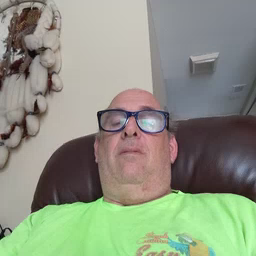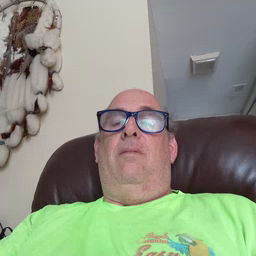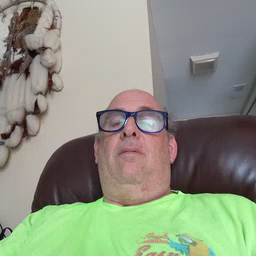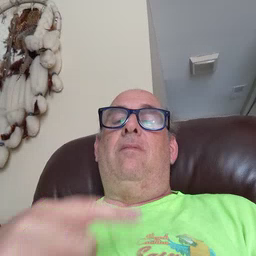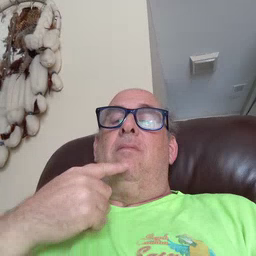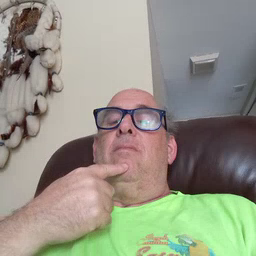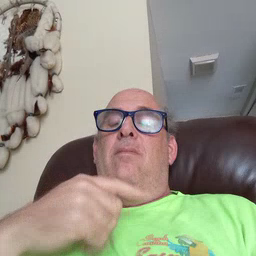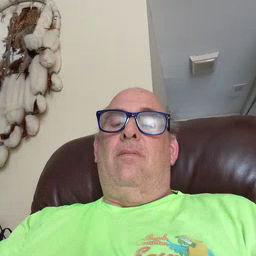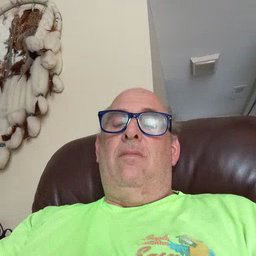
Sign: chin